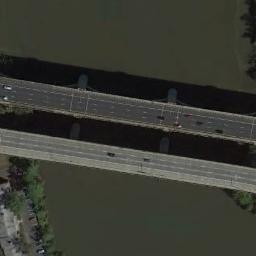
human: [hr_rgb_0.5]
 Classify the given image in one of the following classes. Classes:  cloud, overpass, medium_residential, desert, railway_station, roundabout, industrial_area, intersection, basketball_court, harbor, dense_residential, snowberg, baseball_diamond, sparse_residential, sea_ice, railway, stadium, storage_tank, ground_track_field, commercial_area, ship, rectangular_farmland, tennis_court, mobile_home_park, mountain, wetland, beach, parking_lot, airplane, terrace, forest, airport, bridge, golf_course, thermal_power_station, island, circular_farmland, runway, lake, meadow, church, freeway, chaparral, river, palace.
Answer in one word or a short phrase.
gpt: bridge